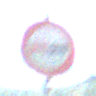
Verkehrszeichen: Ueberholverbot
Umgebung: Outdoor, Nature
Tageszeit: Night
Wetter: PartlyCloudy
Licht: Natural
Jahreszeit: NotSpecified
Kontrast: HighContrast